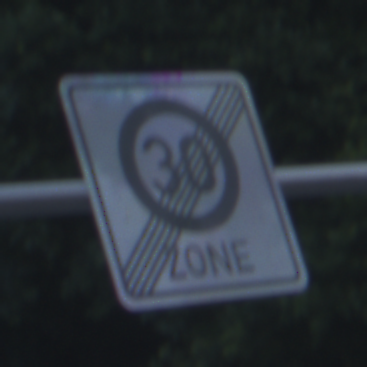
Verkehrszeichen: EndeZone30
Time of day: SunriseSunset
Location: Outdoor (Urban)
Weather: PartlyCloudy
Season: NotSpecified
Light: Natural